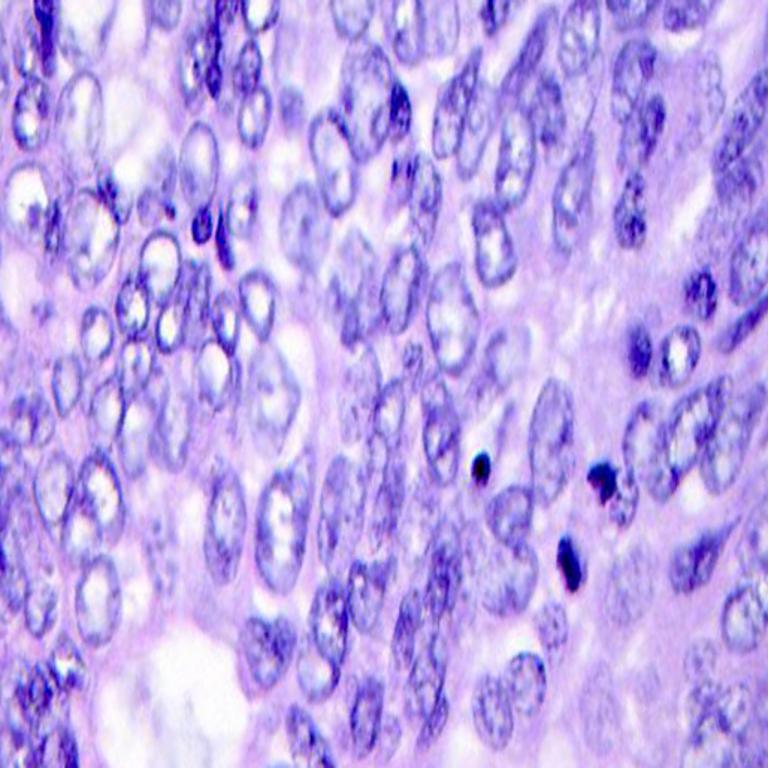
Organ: colon
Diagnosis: adenocarcinomas